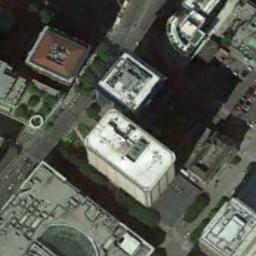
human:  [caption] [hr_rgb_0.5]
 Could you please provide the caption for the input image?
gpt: In a business district there are many tall buildings of different shapes and several roads with many cars and many trees .

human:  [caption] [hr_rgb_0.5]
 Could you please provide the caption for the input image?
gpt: There are two black cars on the road next to the building .

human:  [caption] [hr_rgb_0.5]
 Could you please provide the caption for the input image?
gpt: A commercial area has some buildings and some roads go through the commercial area while a parking lot is also in the commercial area .

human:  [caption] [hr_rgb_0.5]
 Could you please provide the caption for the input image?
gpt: The commercial area is near a parking lot .

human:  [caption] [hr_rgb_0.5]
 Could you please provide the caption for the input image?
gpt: There are some white buildings on a commercial area .